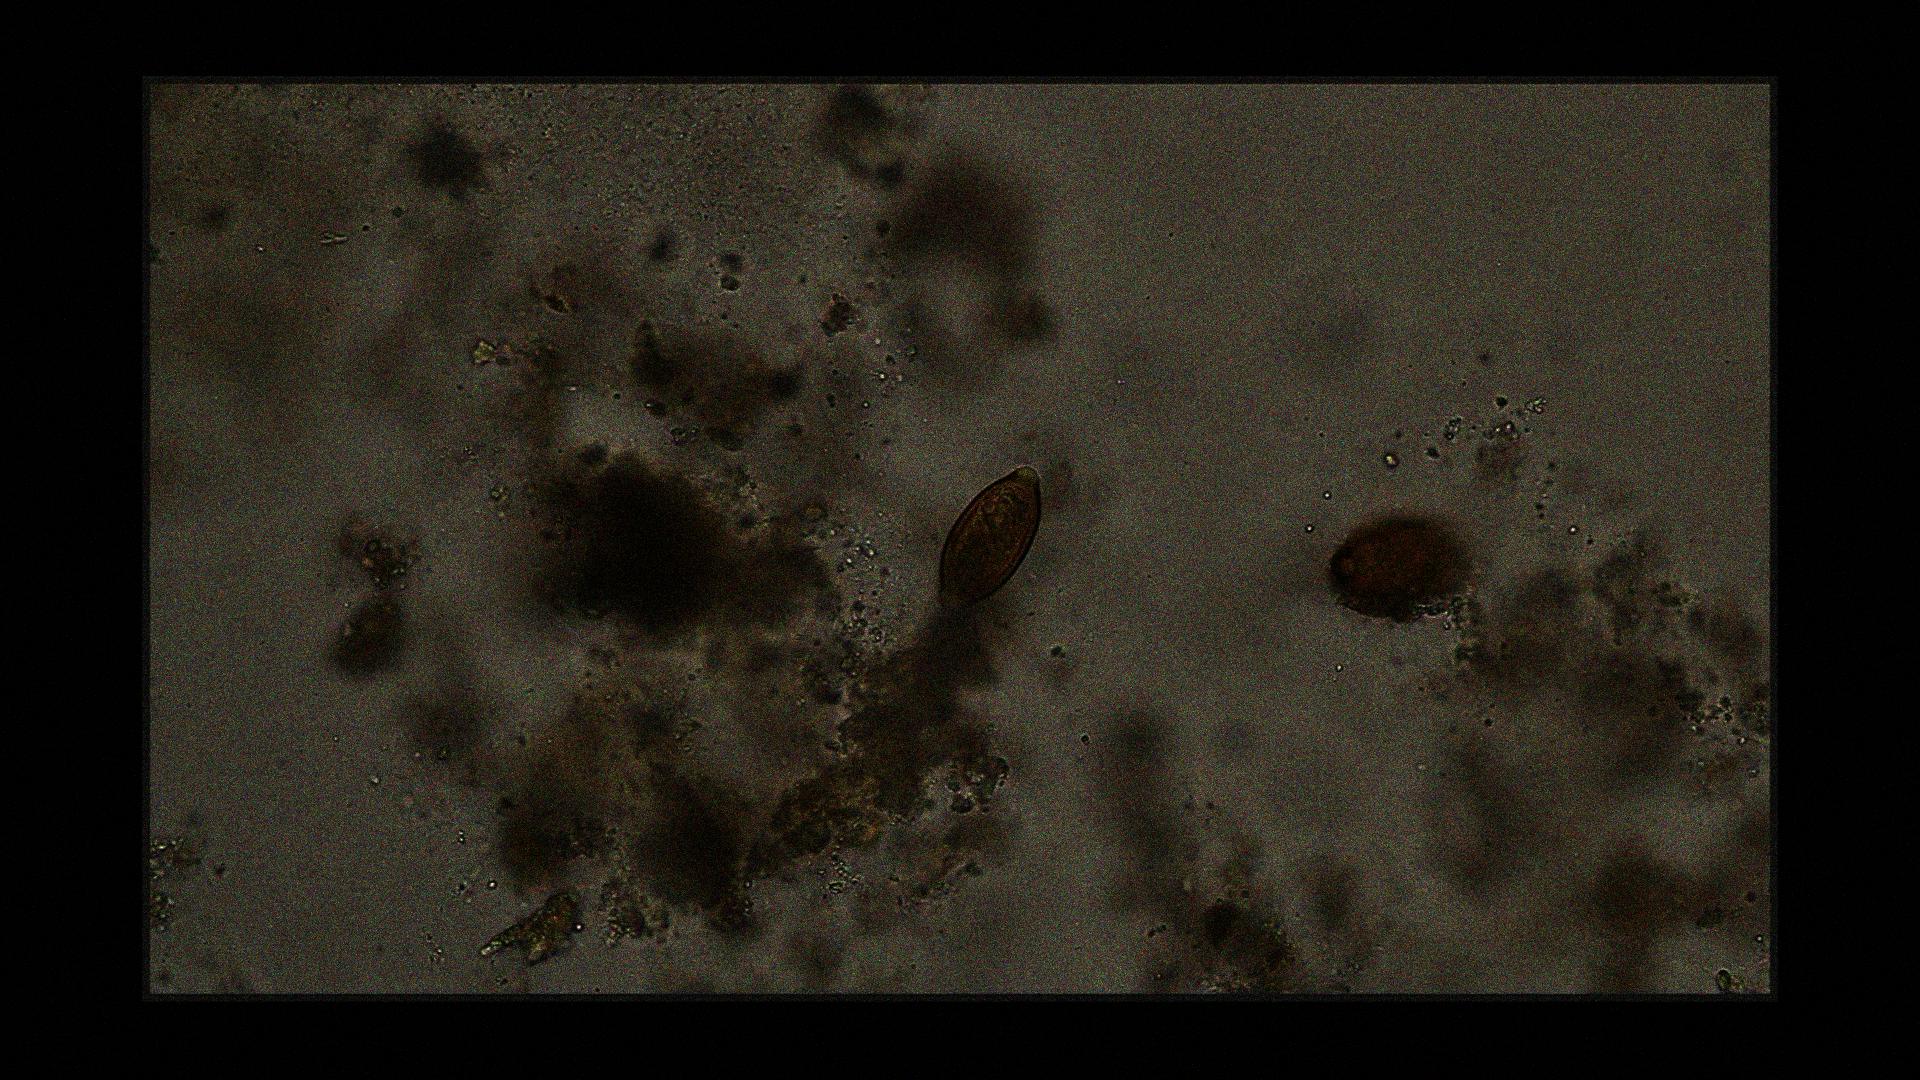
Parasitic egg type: Trichuris trichiura